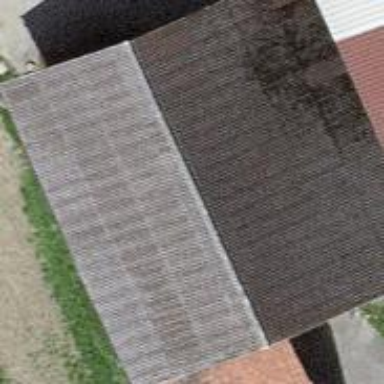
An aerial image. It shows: Farm building.